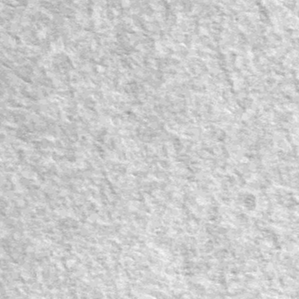
Label: frost